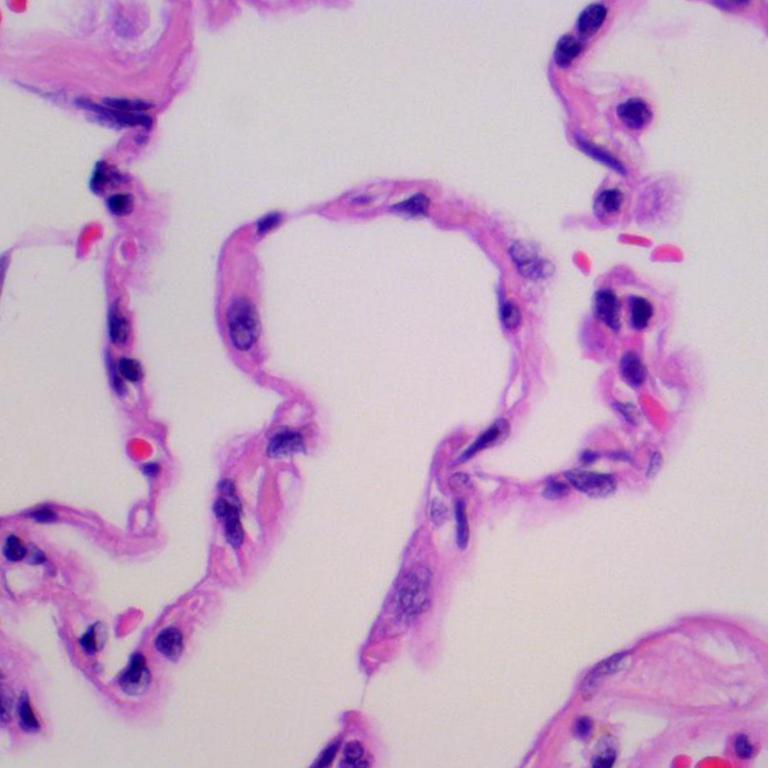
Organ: lung
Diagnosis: benign